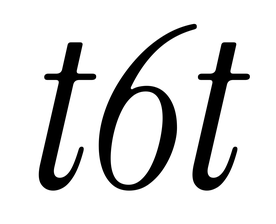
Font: InstrumentSerif-Italic